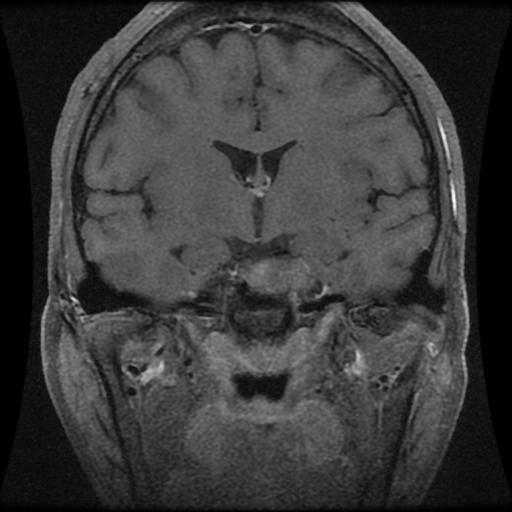
Label: pituitary